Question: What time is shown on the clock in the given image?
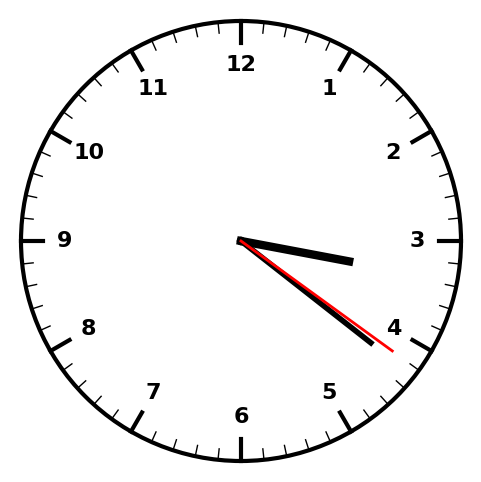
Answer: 03:21:21